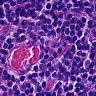
Metastatic tissue present: no